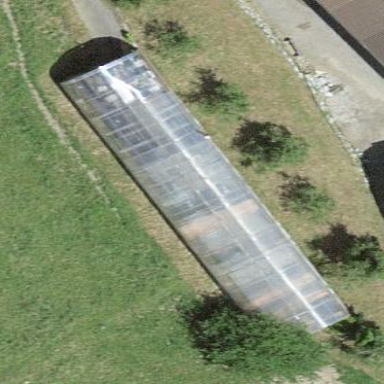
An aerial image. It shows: Greenhouse.